Field crop: tomato
Growth stage: 1
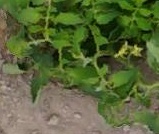
Species: tomato